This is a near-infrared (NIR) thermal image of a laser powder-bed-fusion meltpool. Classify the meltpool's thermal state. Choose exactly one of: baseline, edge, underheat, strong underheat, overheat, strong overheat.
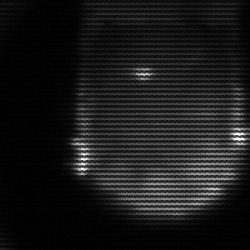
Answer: edge